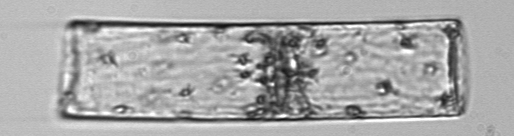
Label: Guinardia_flaccida